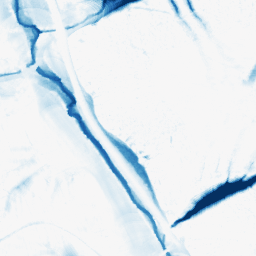
Category: morphological
Decomposition family: morphological_ellipse
Decomposition parameters: operation: closing
width: 30
height: 50
Upsampling method: sinc_hamming
Upsampling parameters: scale: 4
kernel_size: 16
Upsampling scale: 4